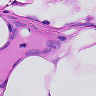
Metastatic tissue present: yes